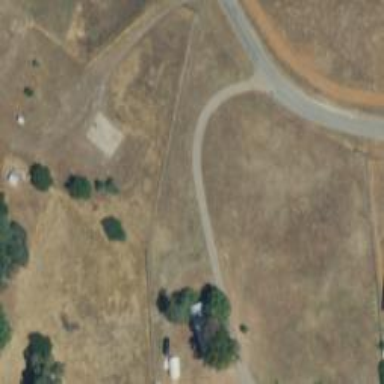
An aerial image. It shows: Driveway.